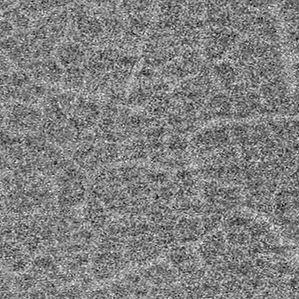
Label: frost